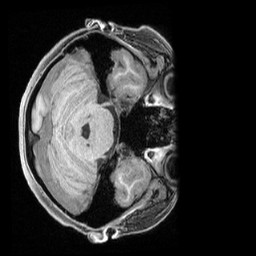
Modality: T1w
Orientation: axial
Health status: healthy
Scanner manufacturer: siemens
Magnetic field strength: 3 T
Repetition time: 2.4 s
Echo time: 0.00201 s